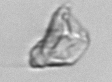
Label: detritus_transparent